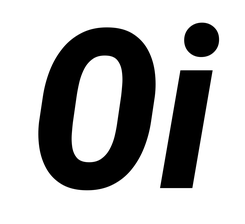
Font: Roboto-Italic_Condensed_ExtraBold_Italic